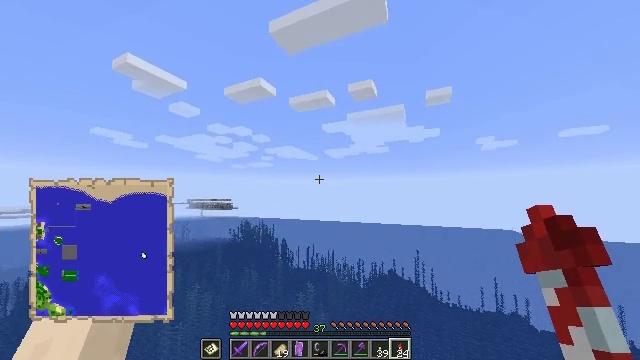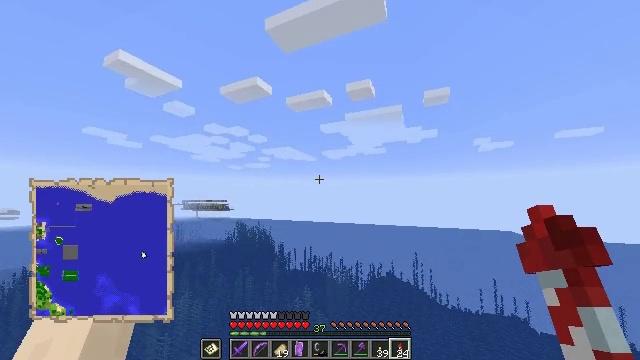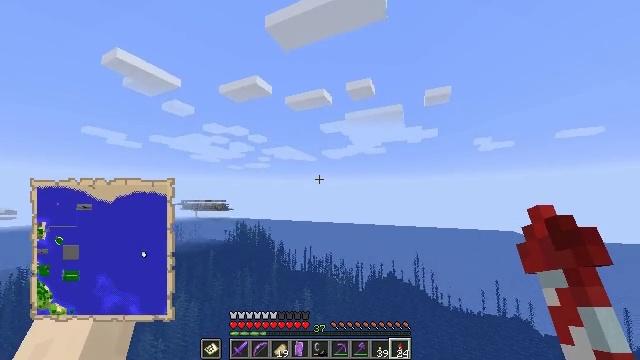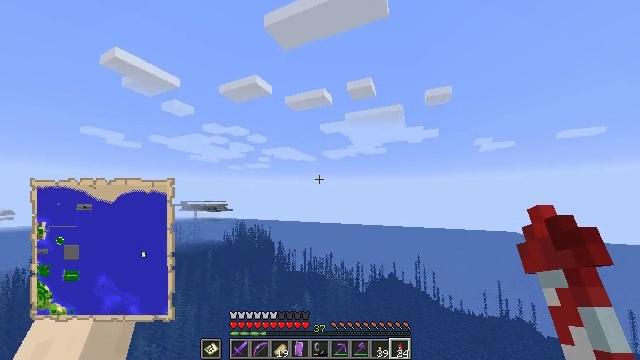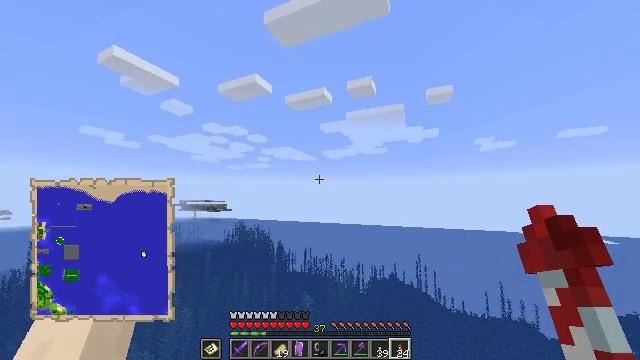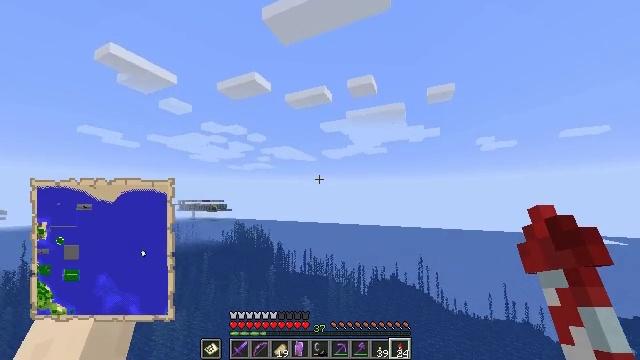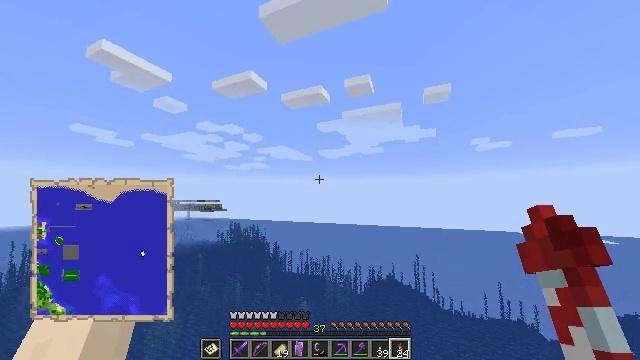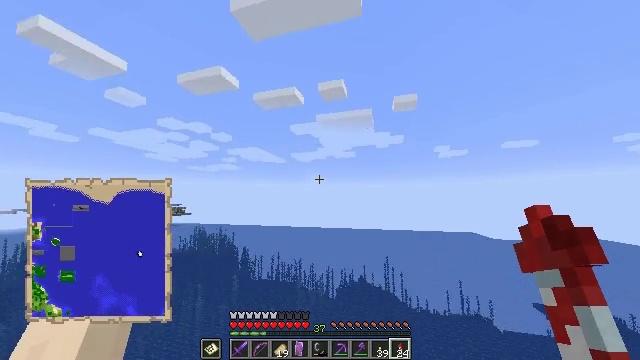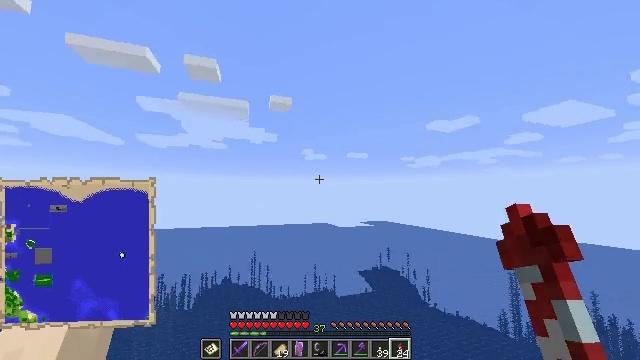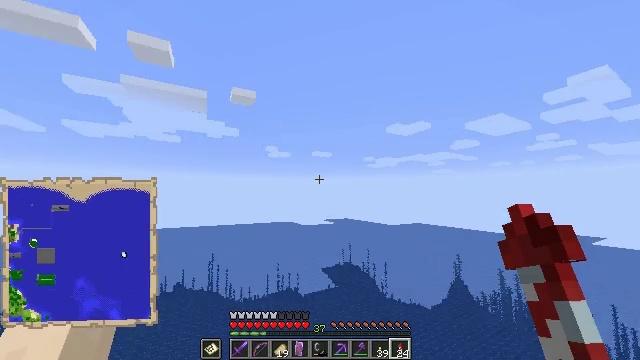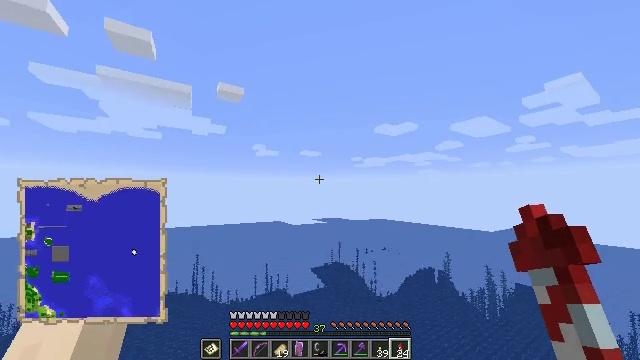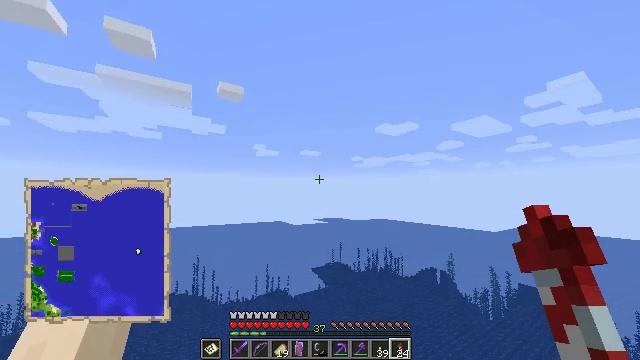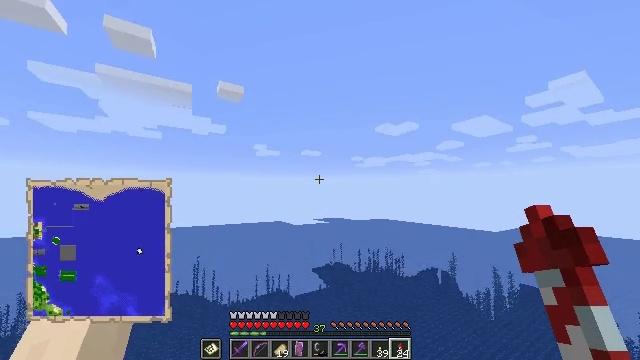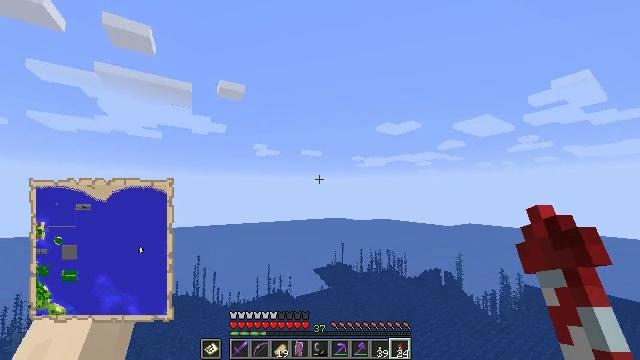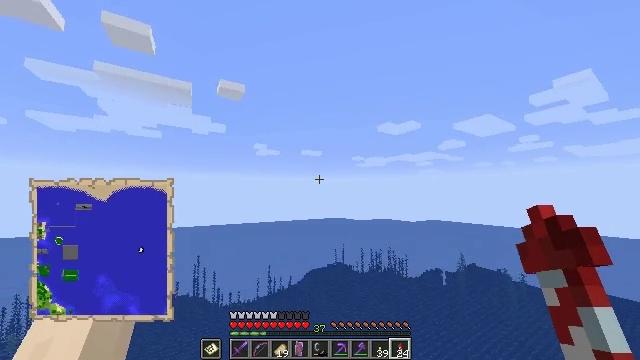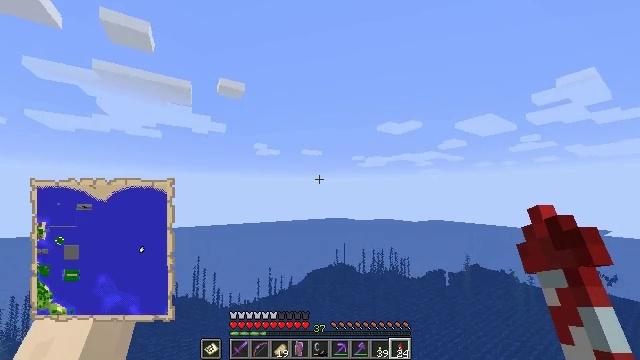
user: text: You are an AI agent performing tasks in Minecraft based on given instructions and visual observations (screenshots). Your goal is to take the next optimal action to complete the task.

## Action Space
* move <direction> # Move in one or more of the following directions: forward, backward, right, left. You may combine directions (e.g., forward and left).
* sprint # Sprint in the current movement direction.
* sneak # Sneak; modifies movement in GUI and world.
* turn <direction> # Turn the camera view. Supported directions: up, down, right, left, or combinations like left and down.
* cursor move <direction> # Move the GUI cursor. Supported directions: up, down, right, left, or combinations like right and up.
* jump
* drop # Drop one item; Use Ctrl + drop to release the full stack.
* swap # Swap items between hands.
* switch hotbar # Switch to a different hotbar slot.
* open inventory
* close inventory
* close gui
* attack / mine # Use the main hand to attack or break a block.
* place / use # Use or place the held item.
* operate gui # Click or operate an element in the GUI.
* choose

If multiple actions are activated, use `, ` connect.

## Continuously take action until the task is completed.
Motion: motion action
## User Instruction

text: Collect bone block by breaking it.
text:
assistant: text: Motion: move forward, sprint
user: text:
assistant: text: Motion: move forward, sprint
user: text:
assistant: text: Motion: move forward, sprint
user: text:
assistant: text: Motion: move forward, sprint
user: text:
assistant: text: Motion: move forward, sprint
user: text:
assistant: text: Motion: move forward, sprint
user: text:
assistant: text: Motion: move forward, sprint, turn right
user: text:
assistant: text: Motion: move forward, sprint, turn right and down
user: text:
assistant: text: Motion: move forward, sprint, turn right
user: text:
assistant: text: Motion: move forward, sprint, turn right
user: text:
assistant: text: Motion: move forward, sprint
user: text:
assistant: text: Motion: move forward, sprint
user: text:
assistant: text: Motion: move forward, sprint
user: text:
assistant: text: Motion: move forward, sprint
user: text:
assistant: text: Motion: move forward, sprint
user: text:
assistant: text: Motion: move forward, sprint
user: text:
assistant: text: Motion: move forward, sprint
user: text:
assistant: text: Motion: move forward, sprint
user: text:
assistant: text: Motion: move forward, sprint
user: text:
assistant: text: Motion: move forward, sprint
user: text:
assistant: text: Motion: move forward, sprint
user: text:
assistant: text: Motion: move forward, sprint, turn right
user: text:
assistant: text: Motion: move forward, sprint
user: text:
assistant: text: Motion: move forward, sprint, turn right
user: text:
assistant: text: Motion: move forward, sprint, turn right
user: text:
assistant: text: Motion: move forward, sprint, turn right
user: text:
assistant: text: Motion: move forward, sprint, turn right
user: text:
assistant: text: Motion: move forward, sprint
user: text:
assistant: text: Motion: move forward, sprint
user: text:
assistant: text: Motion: move forward, sprint, turn right